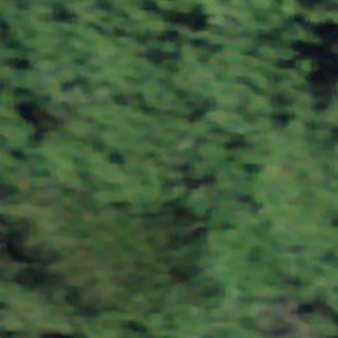
Label: other